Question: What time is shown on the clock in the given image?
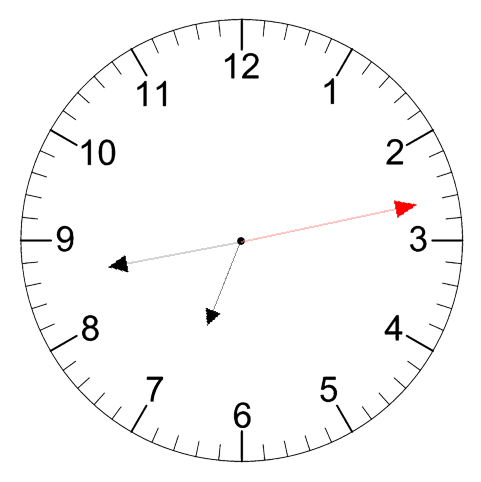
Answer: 06:43:13